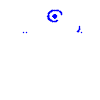
Particle: electron